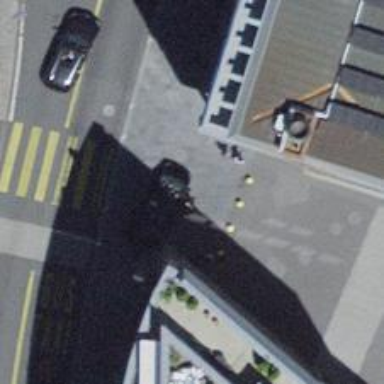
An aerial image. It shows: Rising bollard is in place as barrier.